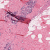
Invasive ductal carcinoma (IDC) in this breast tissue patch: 0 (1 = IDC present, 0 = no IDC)